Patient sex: M
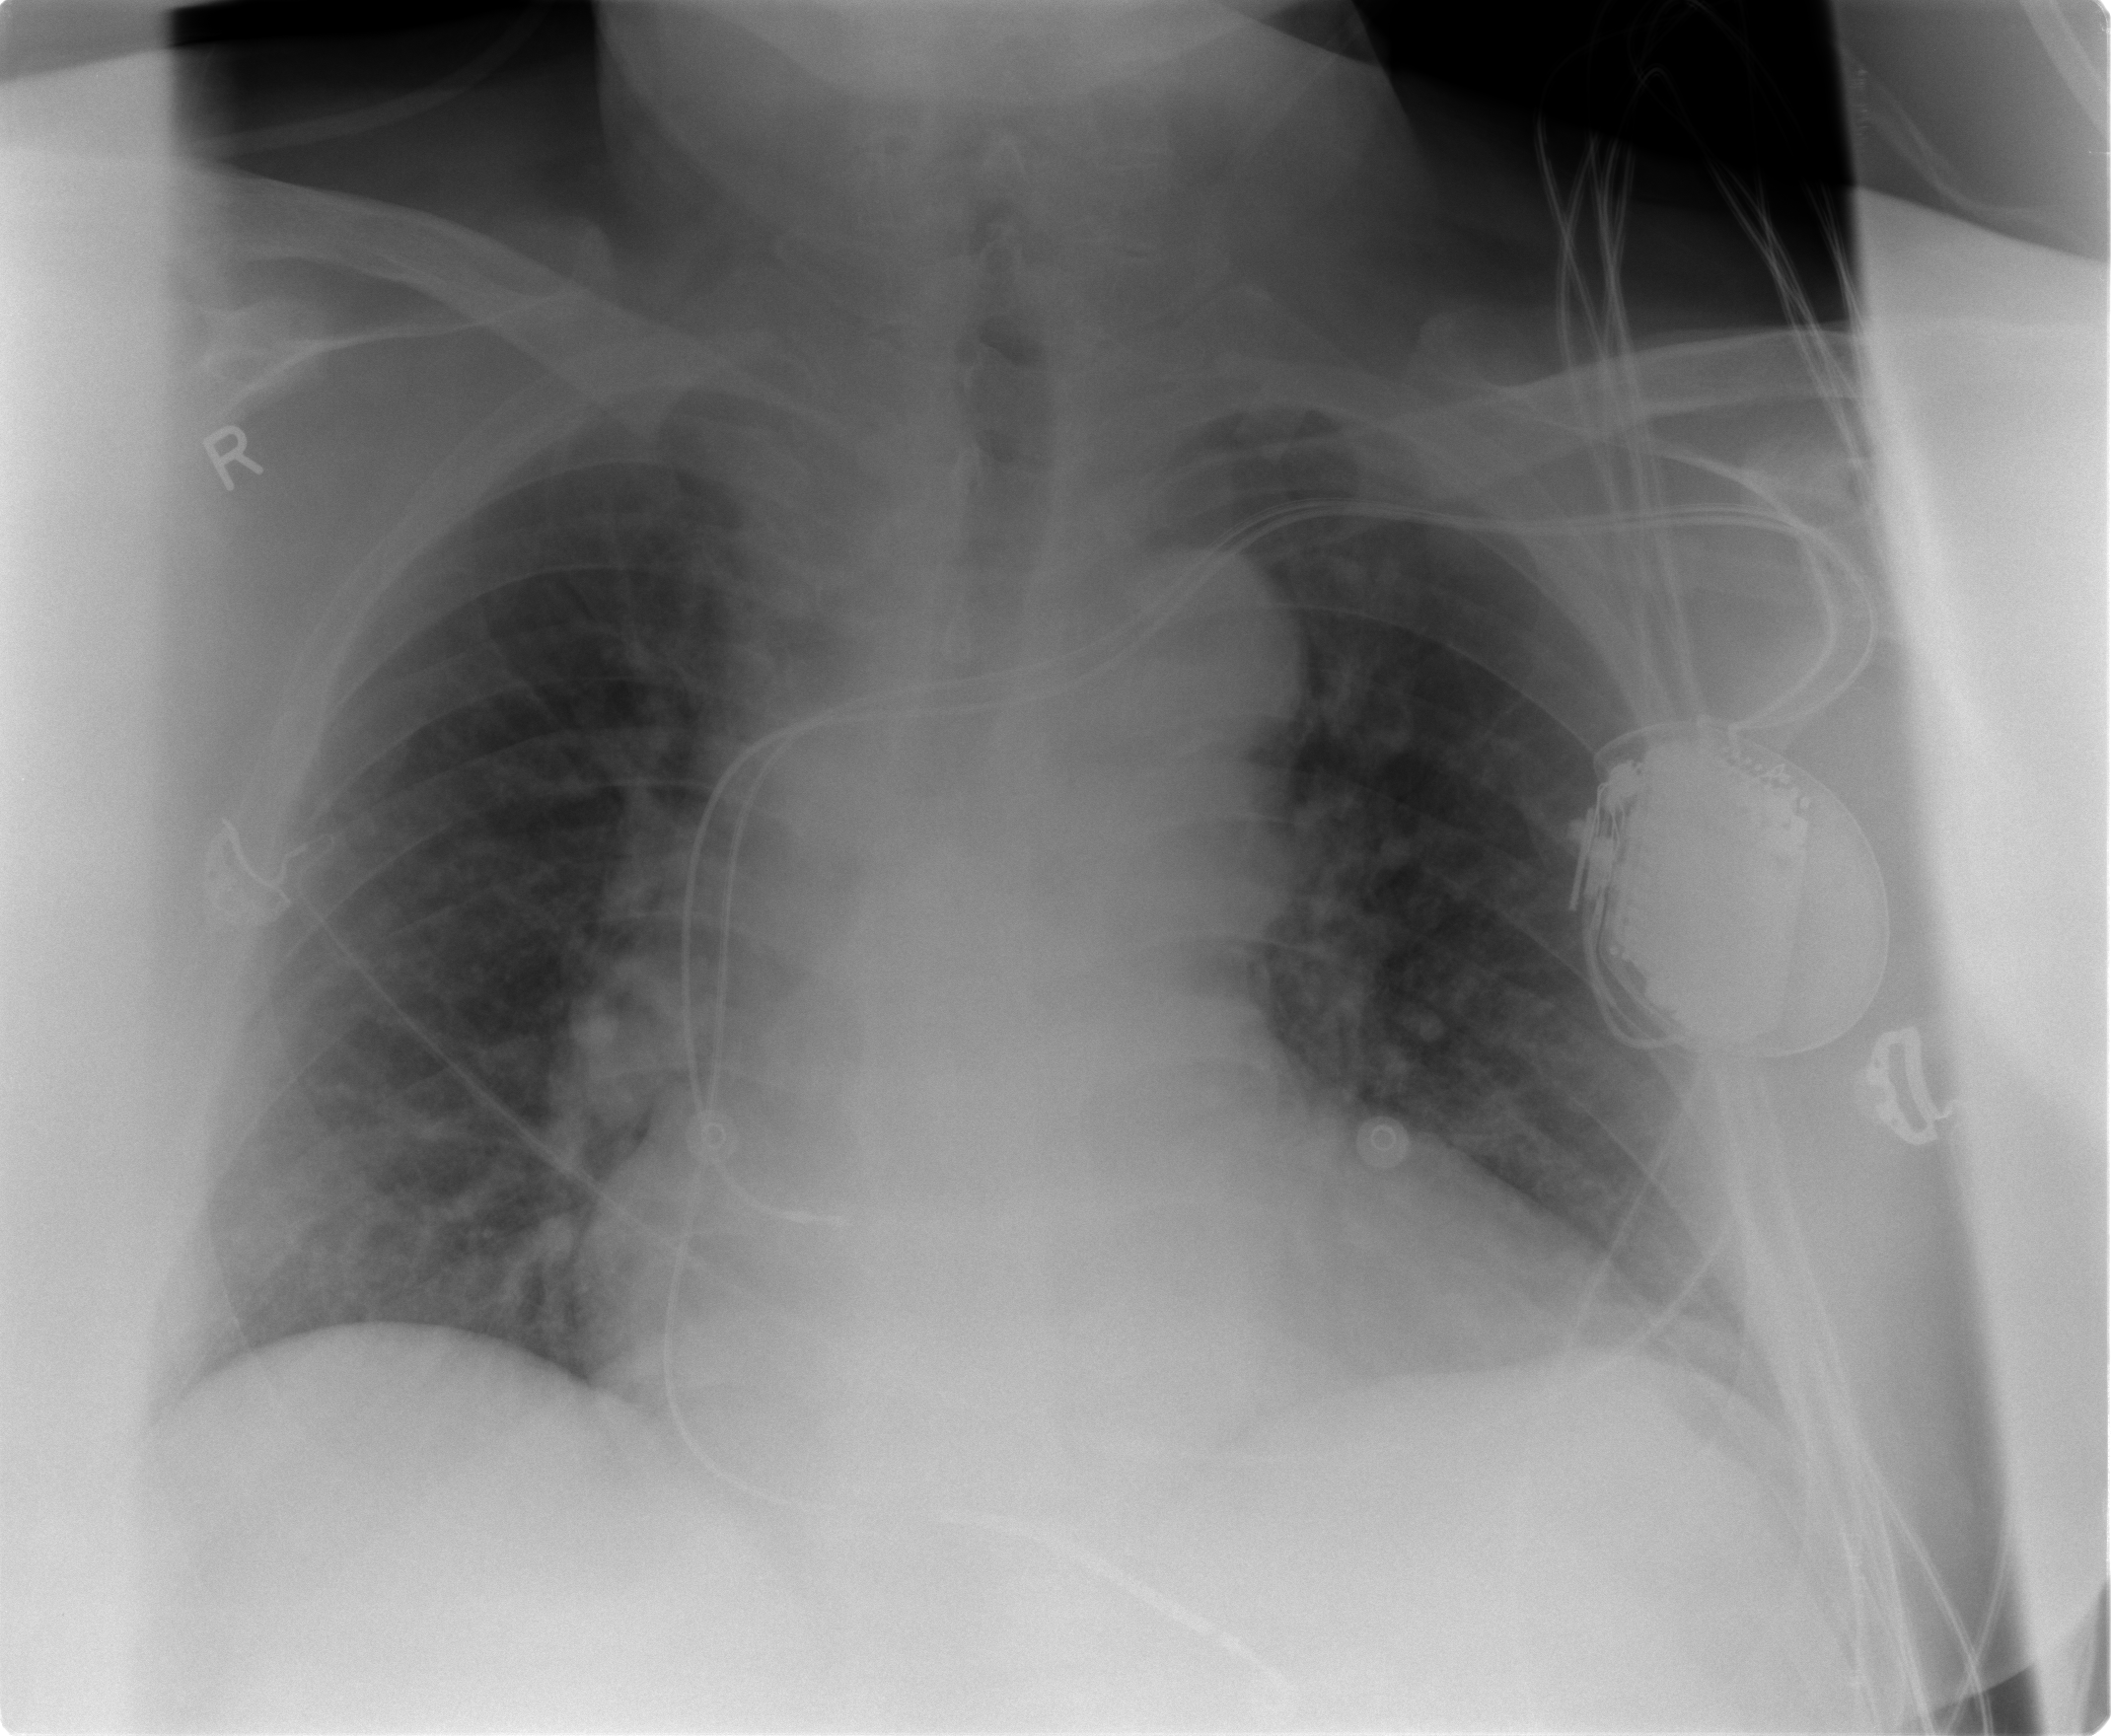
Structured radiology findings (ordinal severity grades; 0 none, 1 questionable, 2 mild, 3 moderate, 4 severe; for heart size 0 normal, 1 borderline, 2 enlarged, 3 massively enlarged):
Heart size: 2
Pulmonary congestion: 2
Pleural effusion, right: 0
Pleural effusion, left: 0
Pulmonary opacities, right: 0
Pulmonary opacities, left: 0
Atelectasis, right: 2
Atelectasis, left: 2